Question: I'm trying to understand direct mapped cache, but it is a very complex concept. I have written what I think I understand so far, but I am unsure whether I am correct or not. Can somebody please verify if the explanation below is correct?
E.g, for a made up computer, just for the sake of this question, there 1024 memory locations (cells) in the RAM. This equals 2^10 so the address for each of these memory locations must be 10 bits long.
The CPU is asked to get data from the RAM memory address '<PHONE>'. However the CPU doesn't access the data directly from this memory address in the RAM. The RAM stores this data to cache memory and then the CPU gets the data from the cache memory.
There are different ways of doing this, one being direct mapped cache. The cache memory and ram memory are divided up into blocks, where the number of cells in the blocks in each memory must be the same. The number of blocks in the RAM and cache must also be a power of 2.
In this example lets say there are 2^6 = 64 blocks in the RAM, so there are 1024/64 = 16 cells in each block. Lets say there are 2^2 = 4 blocks in the cache, so the cache has 64 cells. The "6" and "2" in the exponents of these numbers are important later on.
Because the The number of blocks in the RAM and cache is a power of 2, it makes the calculations easy. In our address '<PHONE>' the last 6 bits mark the offset '100111' (the 6 comes from the fact that 2^6 = 64), and the remaining 4 bits '1100' mark the RAM block number the data is stored in. Within this block number are two other important numbers. First the cache block number; this is the cache block that that RAM block would store to. This is the first 2 bits after the offset, so it will be '00' (The 2 comes from the fact that There are 2^2 = 4 blocks in the cache). The remaining 2 numbers in the address mark the tag. This will be '11'.
So when the CPU is asked to get data from memory address '<PHONE>' it will look for this data in cache block number '00'. It will compare the tag of the address '11' to the tag saved in the cache, which is a separate piece of memory used to store information about where from the RAM the data has come from. If the tags are the same this is a hit and this is the data the CPU is looking for. If the tag of the address and the tag in the memory are different, then this is a miss, and the data isn't stored in the cache.
If this is the case, the cache controller will get the data from block number '1100' in the RAM and store it in the cache block number '00', and update the tag in this block to '11'. The CPU can now get the data in this block.
Is this all correct? I need to understand this before I can start to try and understand associative and set associative memory.

Thanks!
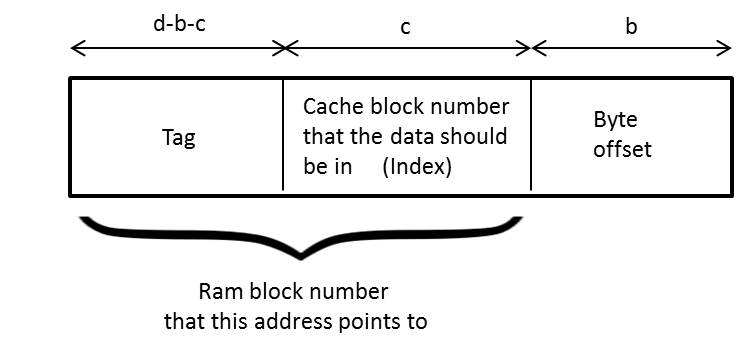
Answer: You have the right idea, but your numbers went wrong somewhere. In your example you have a direct-mapped cache of 4 blocks/lines of 16 bytes/cells each. The address '<PHONE>' will be divided up as follows. You use the least significant four bits '0111' as the offset because it refers to which cell of a particular block you want. I think you accidentally included the block number as part of the offset. Anyway, the next least significant two bits '10' will be the block number and the most significant four bits '1100' will be the tag.
Your understanding seems to be fine. One thing more that is necessary is a bit to indicate if the cache block is valid or not. Good luck with the associative stuff!